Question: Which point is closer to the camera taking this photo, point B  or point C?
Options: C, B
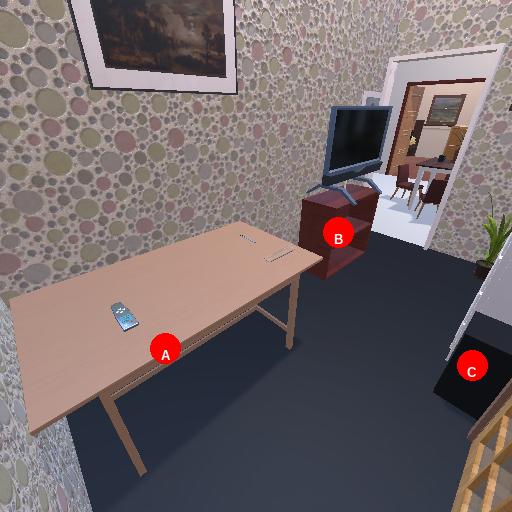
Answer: C